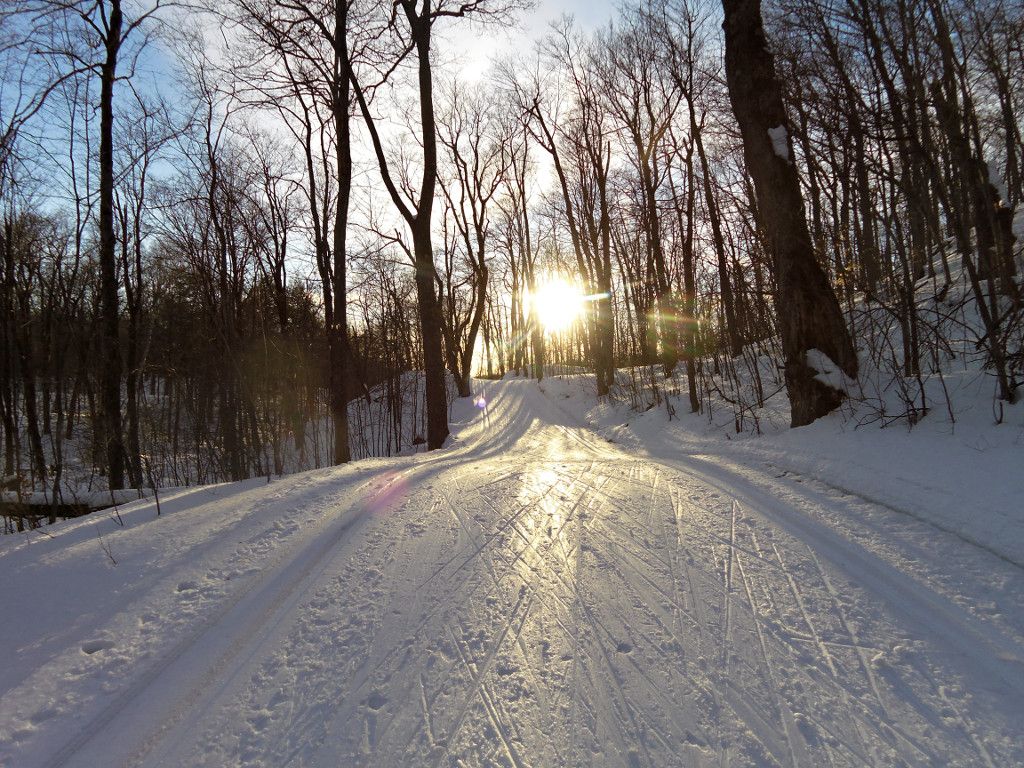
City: ottawa-gatineau